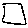
Label: square